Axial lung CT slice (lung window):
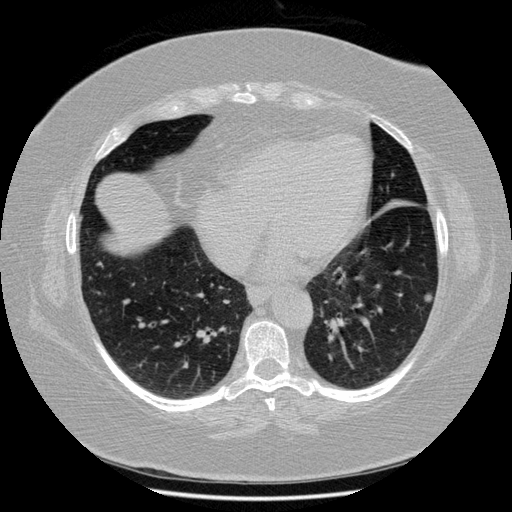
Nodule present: yes
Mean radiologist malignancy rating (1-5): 3.25